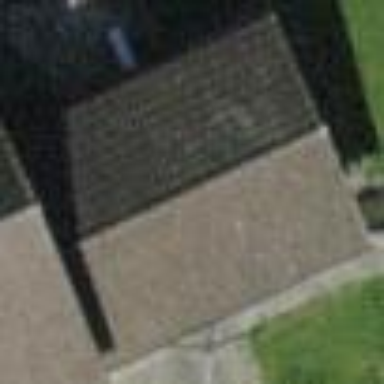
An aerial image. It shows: Part of building.